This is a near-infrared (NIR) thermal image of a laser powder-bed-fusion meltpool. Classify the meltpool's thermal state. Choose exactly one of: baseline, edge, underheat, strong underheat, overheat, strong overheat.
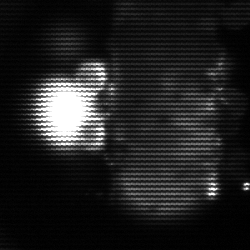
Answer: strong underheat